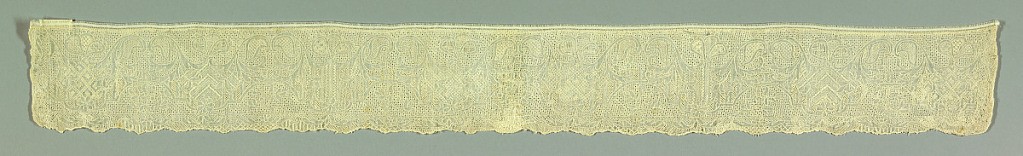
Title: Border
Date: early 18th century
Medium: muslin Technique: deflected element work (drawnwork and embroidery)
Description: Border with a dense pattern of ribbons, bows and cartouche forms.